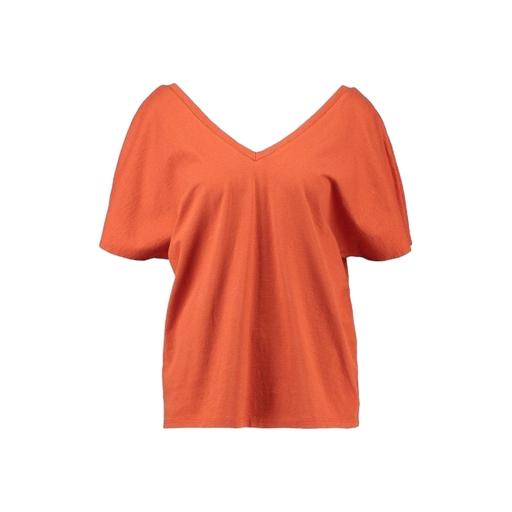
short-sleeve top only macy, loose short sleeved v, orange short-sleeve v-neck tee, white background